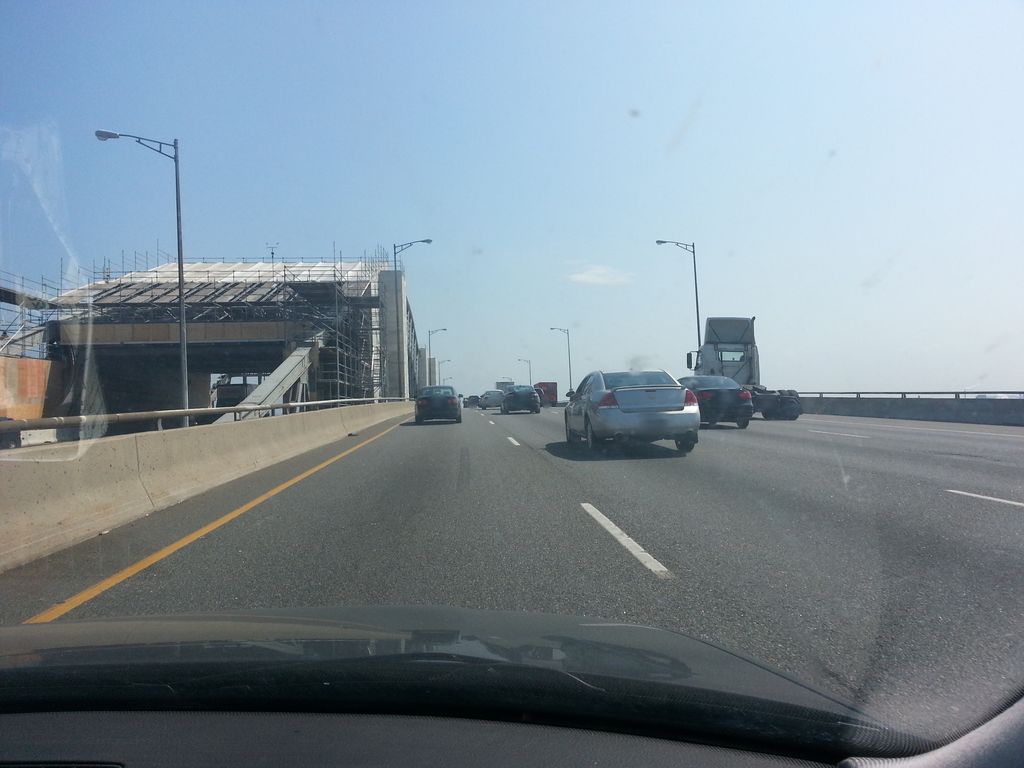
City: hamilton